Aerial crown-view tile of a tropical tree (Barro Colorado Island, Panama), acquired 20241014:
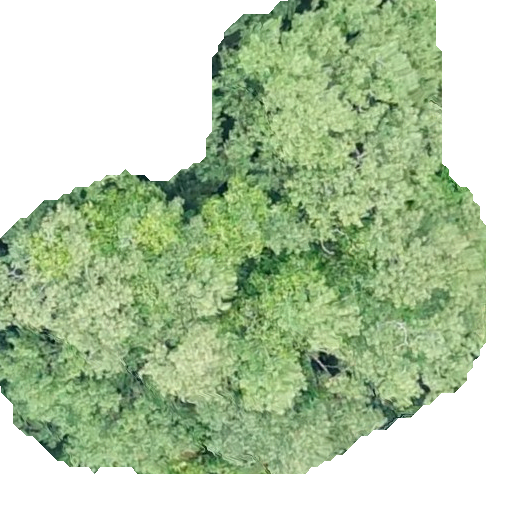
Species: Hieronyma alchorneoides
GBIF accepted scientific name: Hieronyma alchorneoides
Crown area: 269.033 m²